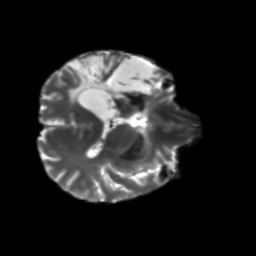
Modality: T2w
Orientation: axial
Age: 50
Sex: male
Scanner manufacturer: siemens
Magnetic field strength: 3 T
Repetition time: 5.25 s
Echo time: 0.08 s